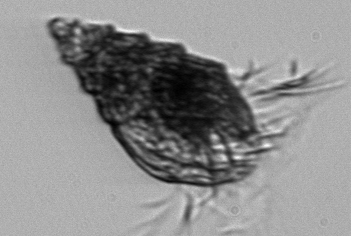
Label: Laboea_strobila